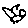
Label: bird